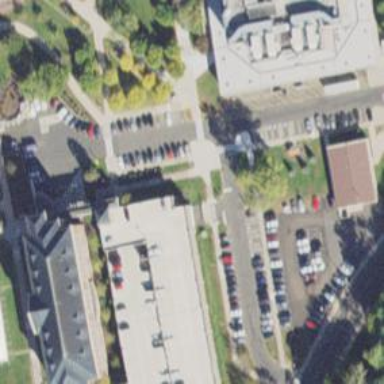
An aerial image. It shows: Multi-storey parking building with paved surface.